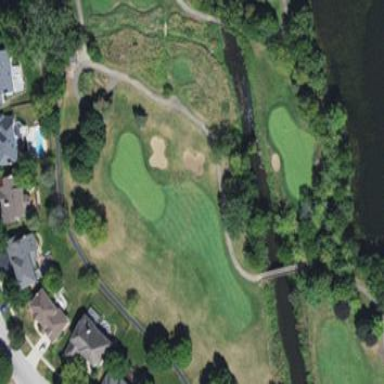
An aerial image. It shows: Well-maintained golf fairway within grassy area designated for the sport of golf.